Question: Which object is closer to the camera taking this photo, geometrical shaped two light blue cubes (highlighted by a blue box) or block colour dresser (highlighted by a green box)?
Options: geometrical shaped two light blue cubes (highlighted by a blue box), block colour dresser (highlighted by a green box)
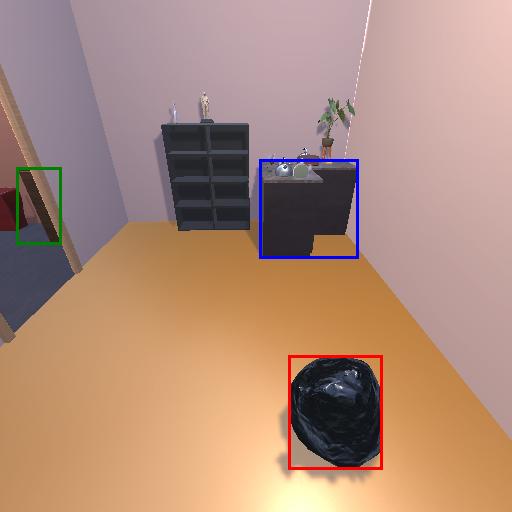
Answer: geometrical shaped two light blue cubes (highlighted by a blue box)